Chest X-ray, AP view. Patient: 41 years old, sex F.
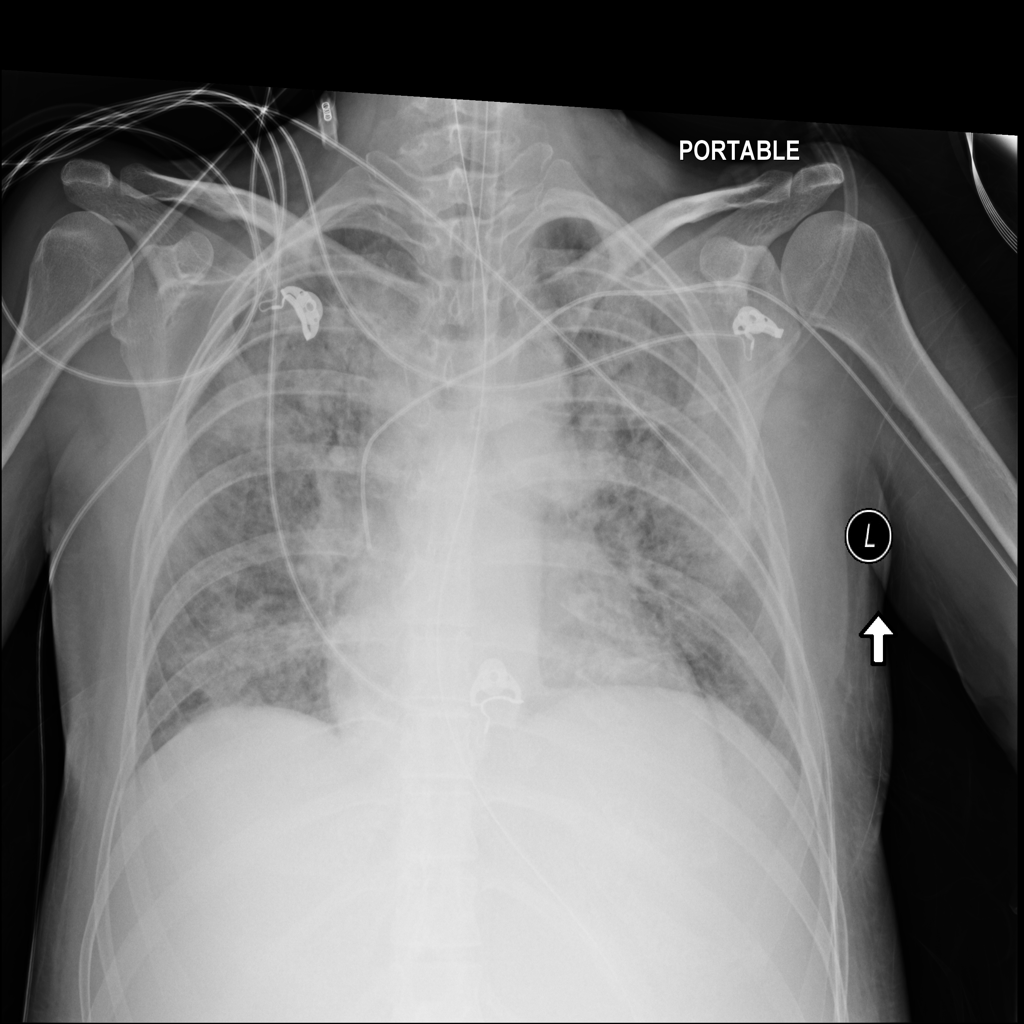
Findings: Infiltration